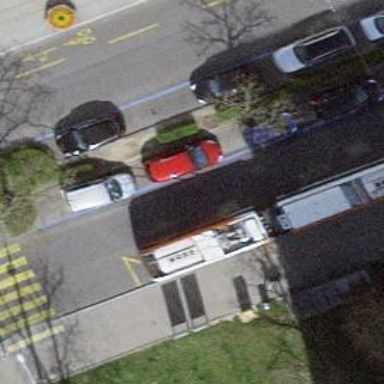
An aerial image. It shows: Tertiary road with cycle lane and trolley wires in place.